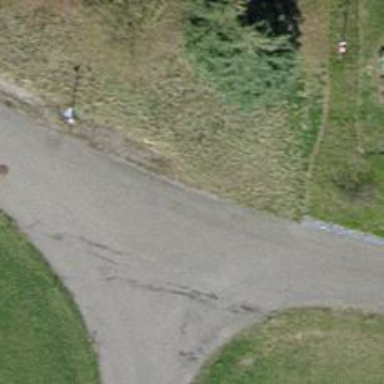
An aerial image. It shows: Residential road with asphalt surface and no sidewalk.